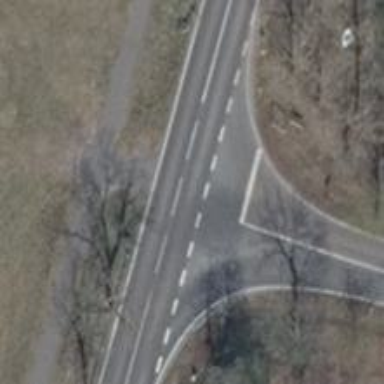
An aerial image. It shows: Asphalt path.